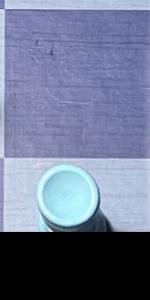
Label: Rook_White